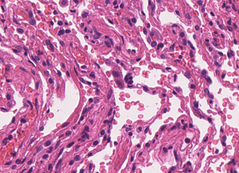
Tumor epithelial tissue: no
Tumor-associated stroma tissue: no
Normal tissue: yes